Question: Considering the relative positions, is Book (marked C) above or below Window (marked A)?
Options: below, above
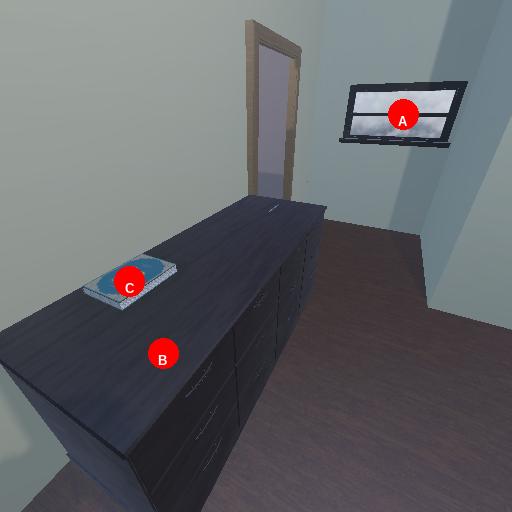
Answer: below